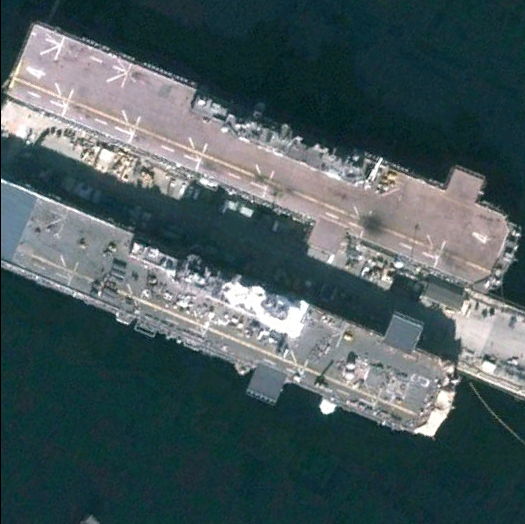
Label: assault